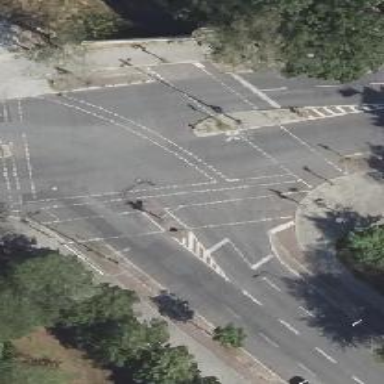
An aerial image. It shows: Road crossing with traffic signals and pedestrian island.